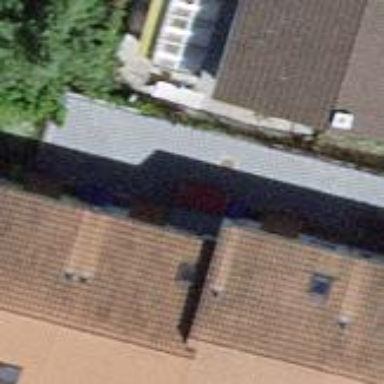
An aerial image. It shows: Terrace building.